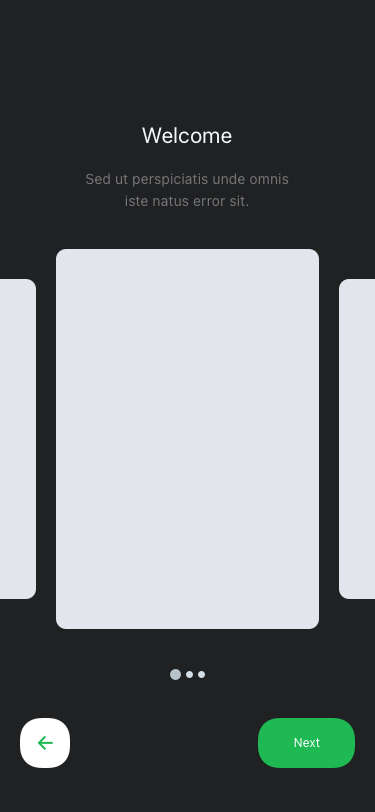
Text in this UI design:
Sed ut perspiciatis unde omnis iste natus error sit.
Welcome